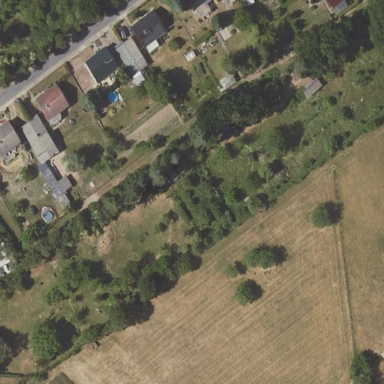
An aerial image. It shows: Area designated for allotments.